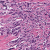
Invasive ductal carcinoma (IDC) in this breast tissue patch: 0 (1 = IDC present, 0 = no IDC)